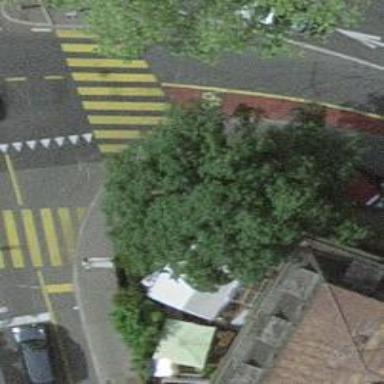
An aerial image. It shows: Kerb barrier.